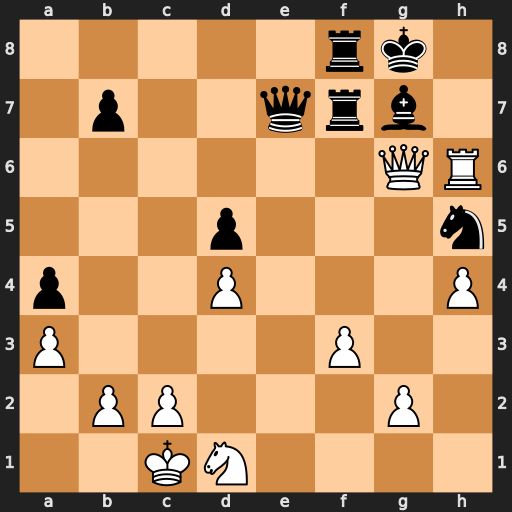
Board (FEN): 5rk1/1p2qrb1/6QR/3p3n/p2P3P/P4P2/1PP3P1/2KN4
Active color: w
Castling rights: -
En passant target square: -
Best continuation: Qh7#